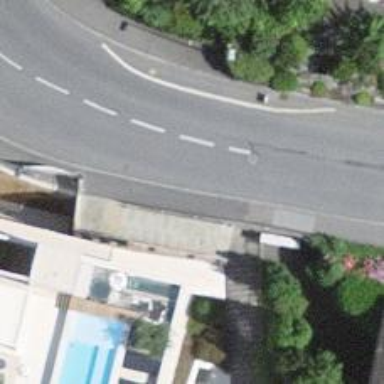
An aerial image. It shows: Kerb barrier.